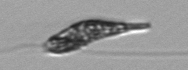
Label: Euglena